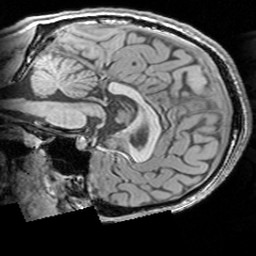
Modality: T1w
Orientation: sagittal
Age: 22
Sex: male
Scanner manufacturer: siemens
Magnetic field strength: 3 T
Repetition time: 1.63 s
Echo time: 0.00311 s